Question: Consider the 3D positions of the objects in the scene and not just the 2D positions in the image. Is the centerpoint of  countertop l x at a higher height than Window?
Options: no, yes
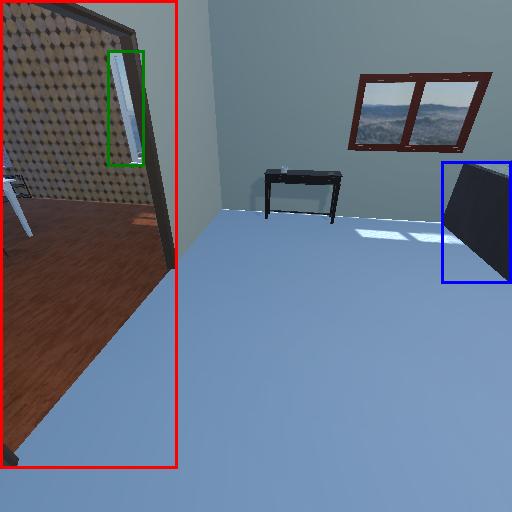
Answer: no